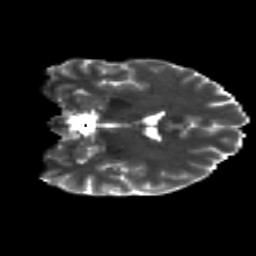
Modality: T2w
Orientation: coronal
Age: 28
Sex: male
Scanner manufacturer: siemens
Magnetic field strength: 3 T
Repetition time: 8.8 s
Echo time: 0.085 s